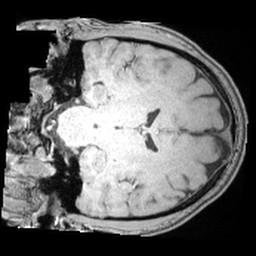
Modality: T1w
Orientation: coronal
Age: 28
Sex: male